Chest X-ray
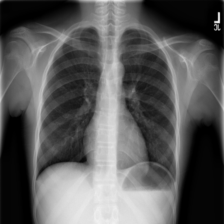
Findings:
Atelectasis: negative
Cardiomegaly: negative
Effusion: negative
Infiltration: negative
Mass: negative
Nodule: negative
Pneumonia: negative
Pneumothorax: negative
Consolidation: negative
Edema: negative
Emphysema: negative
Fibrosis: negative
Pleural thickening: negative
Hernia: negative